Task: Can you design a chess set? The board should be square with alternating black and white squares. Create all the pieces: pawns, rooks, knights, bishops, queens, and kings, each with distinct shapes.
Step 3170:
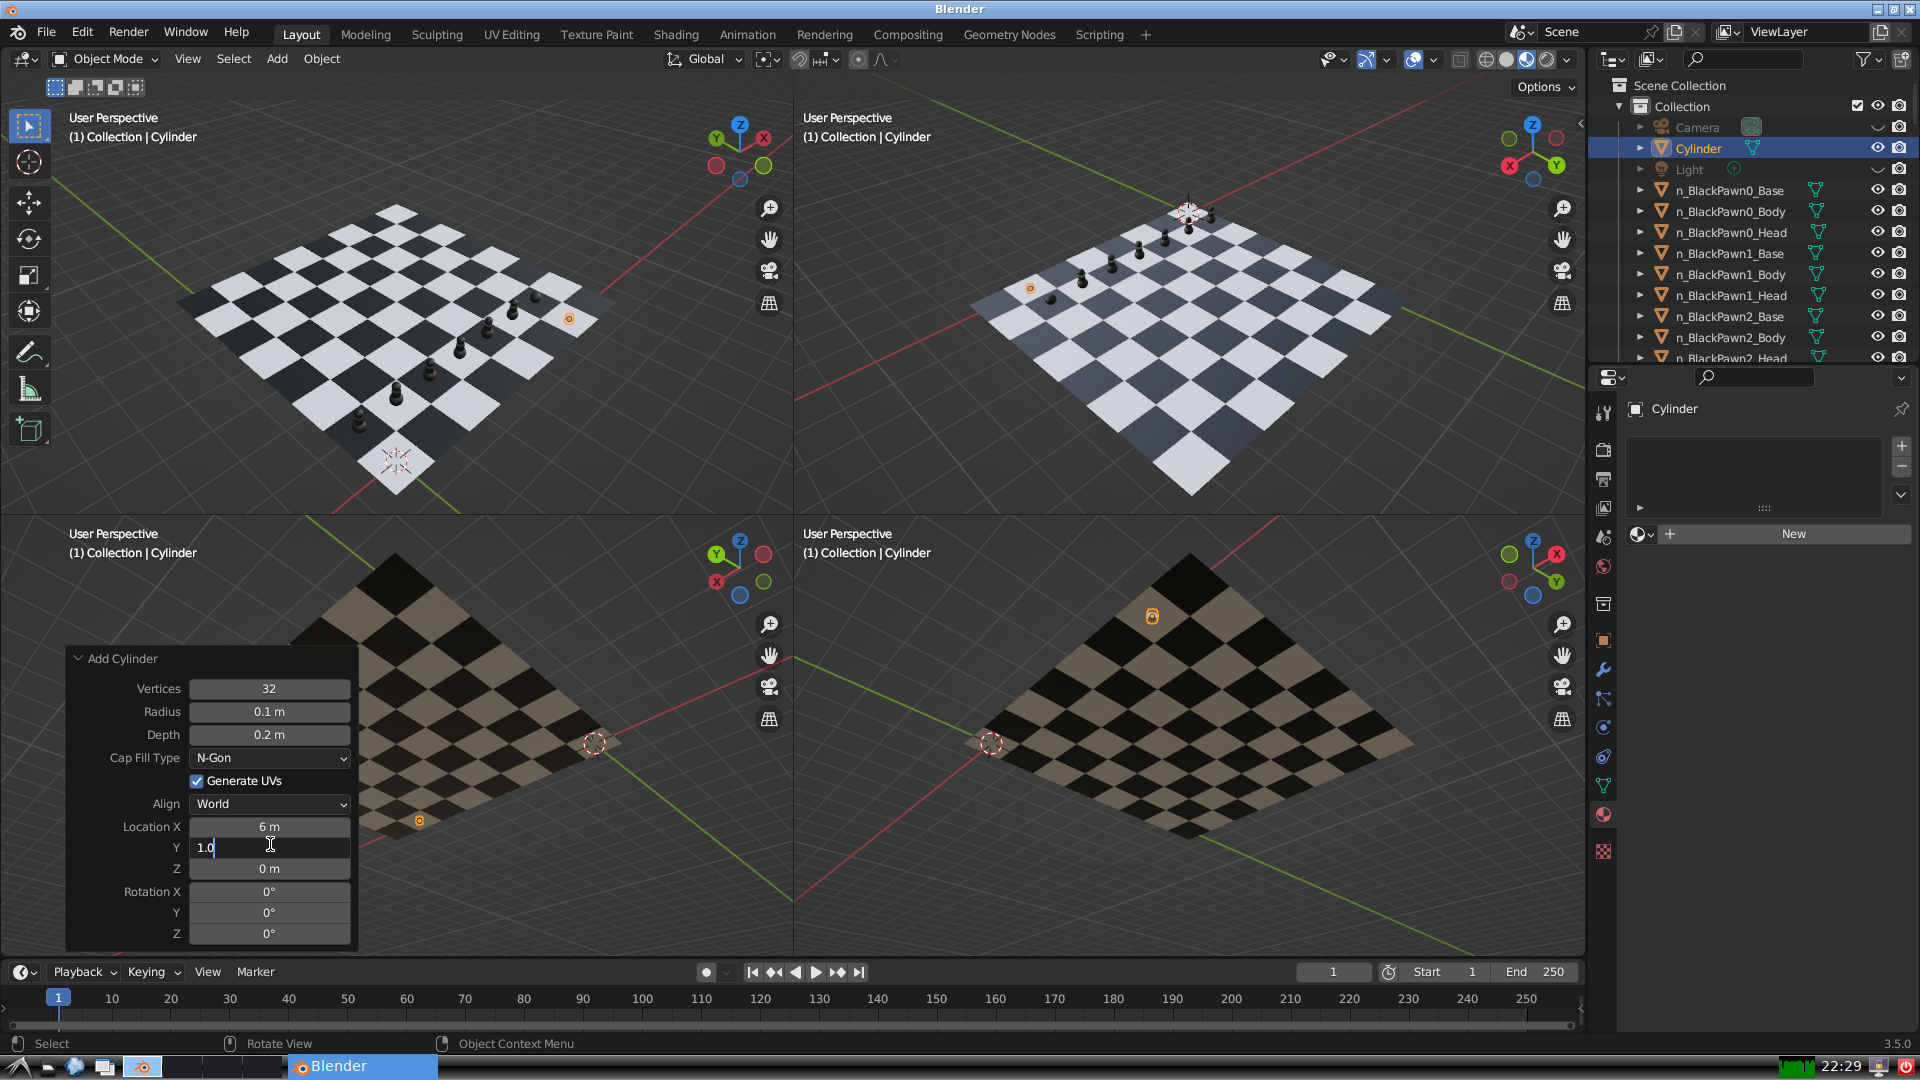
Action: {"key_press": ['Return']}